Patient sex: M
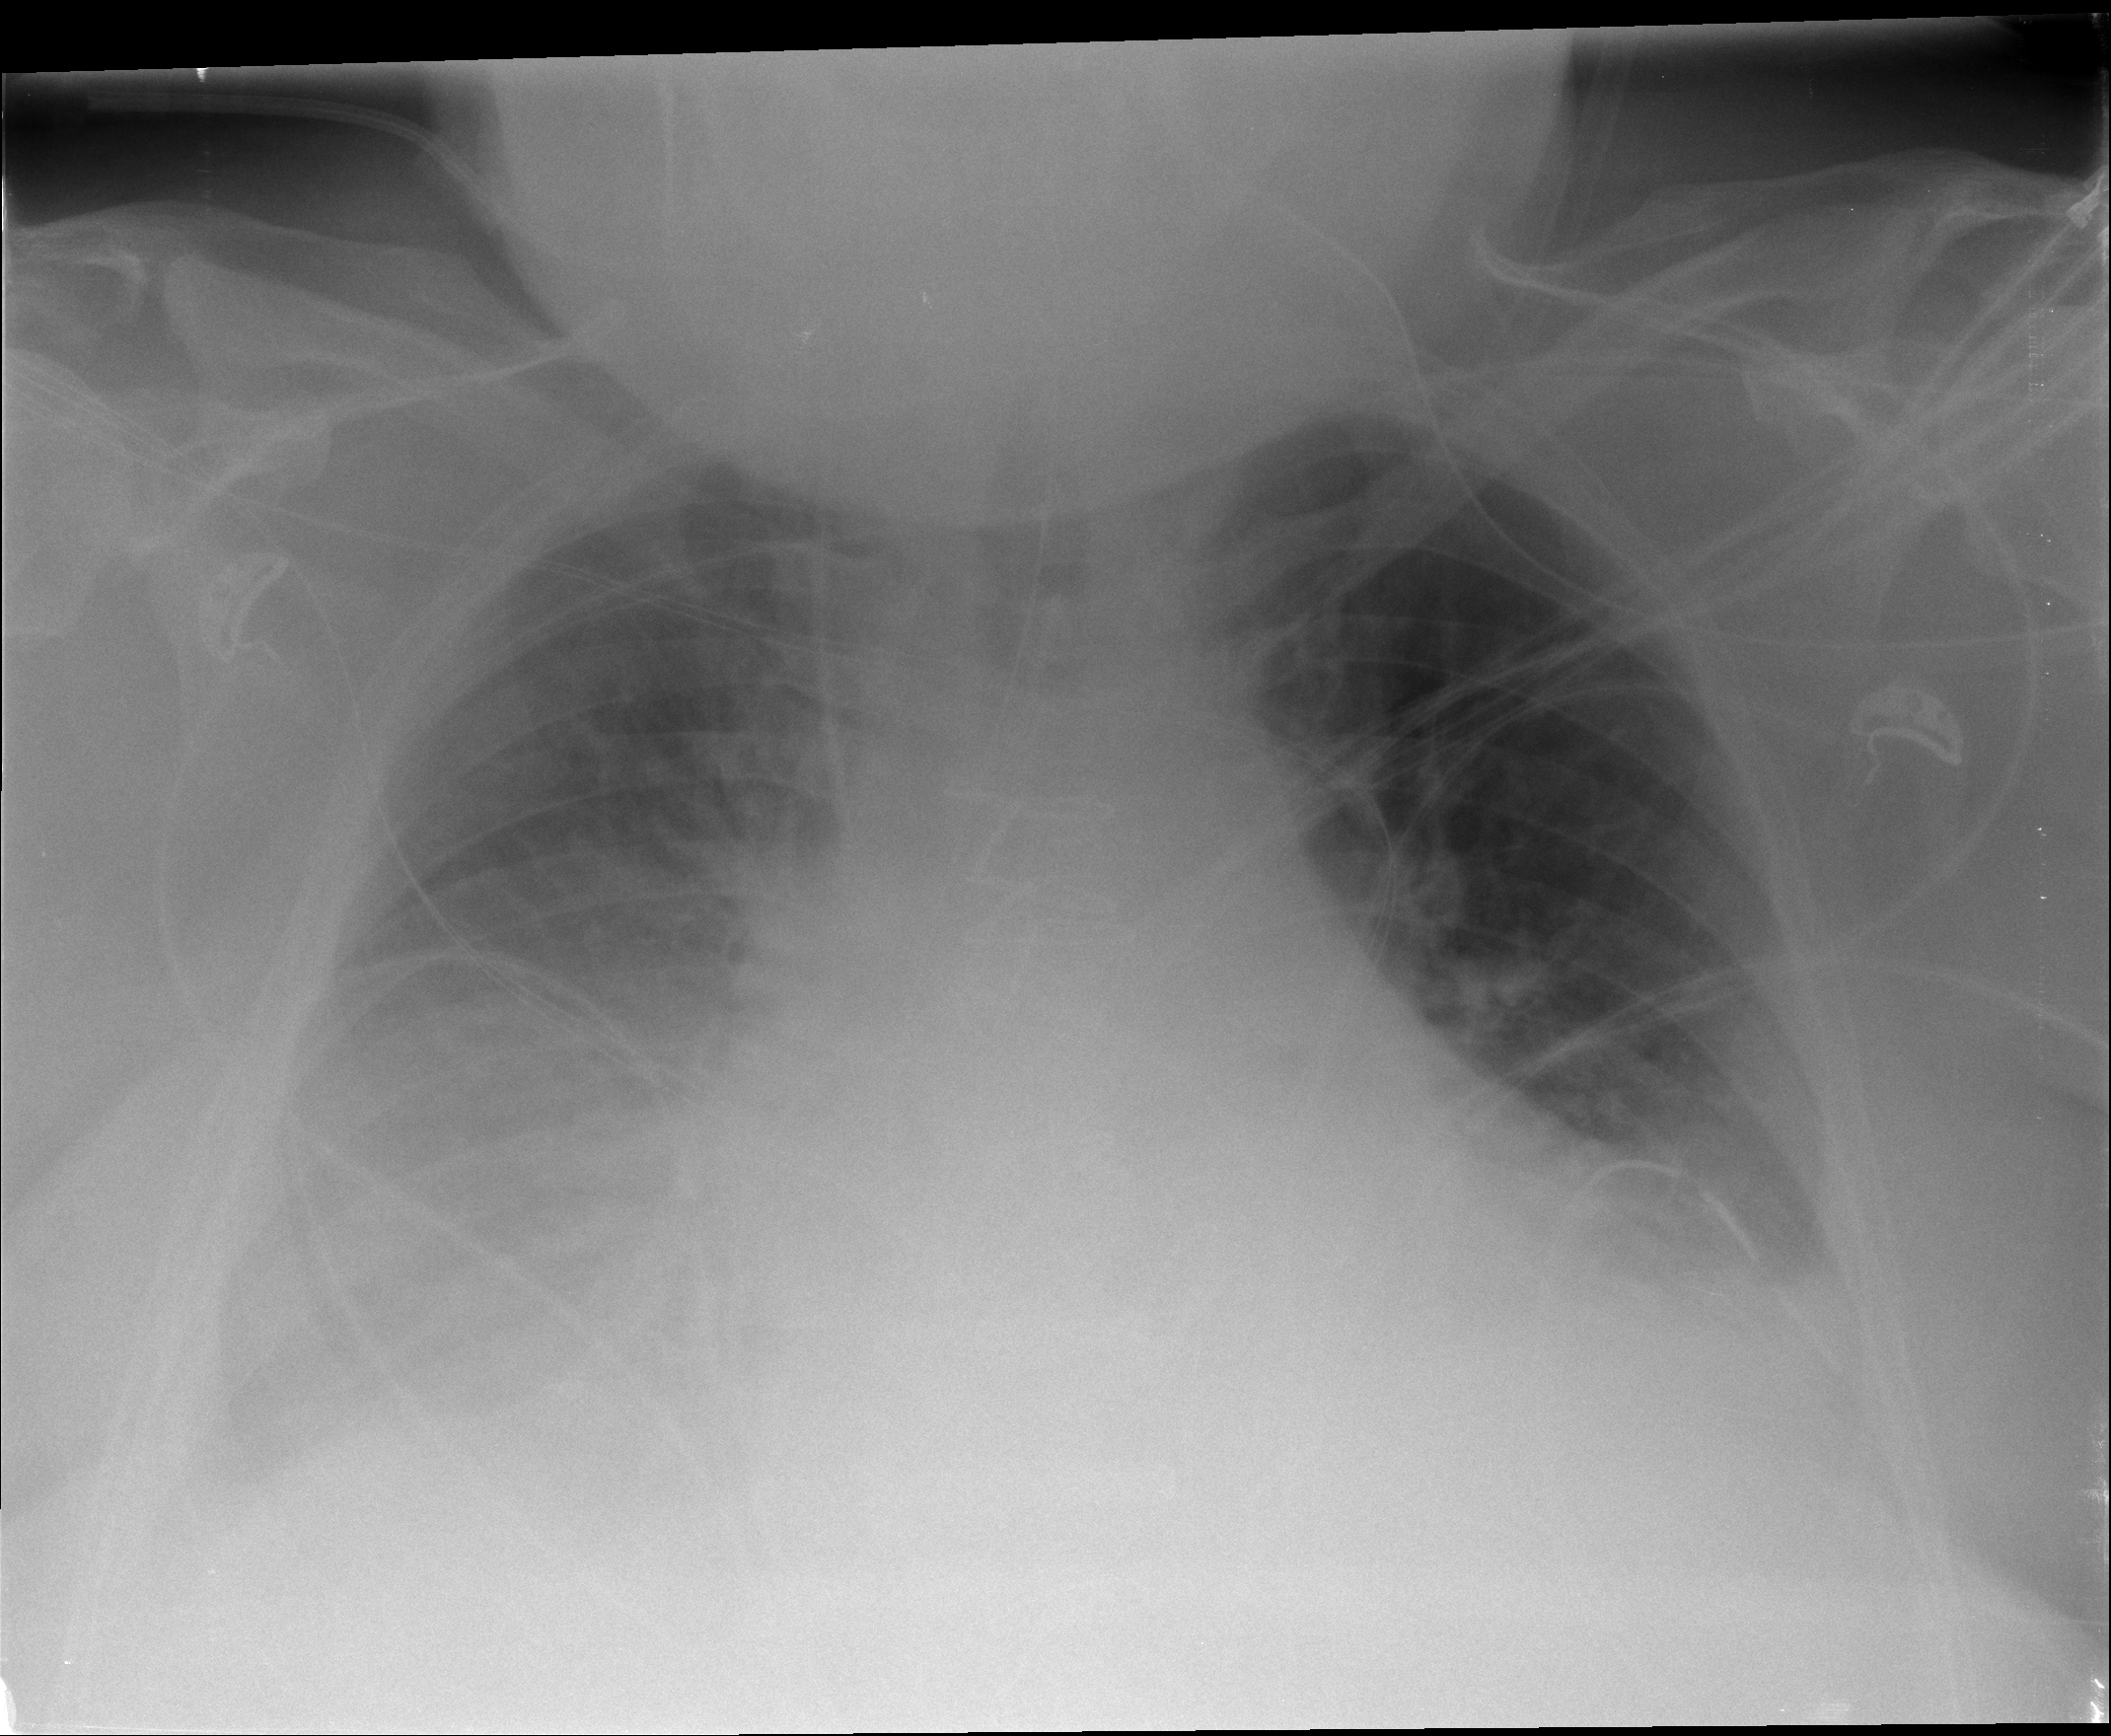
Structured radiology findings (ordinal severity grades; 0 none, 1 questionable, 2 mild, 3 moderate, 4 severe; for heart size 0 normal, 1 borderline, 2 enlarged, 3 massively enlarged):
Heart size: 2
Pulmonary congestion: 2
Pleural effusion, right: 3
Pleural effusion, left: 2
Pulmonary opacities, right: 1
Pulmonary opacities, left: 1
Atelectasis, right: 2
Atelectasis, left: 2